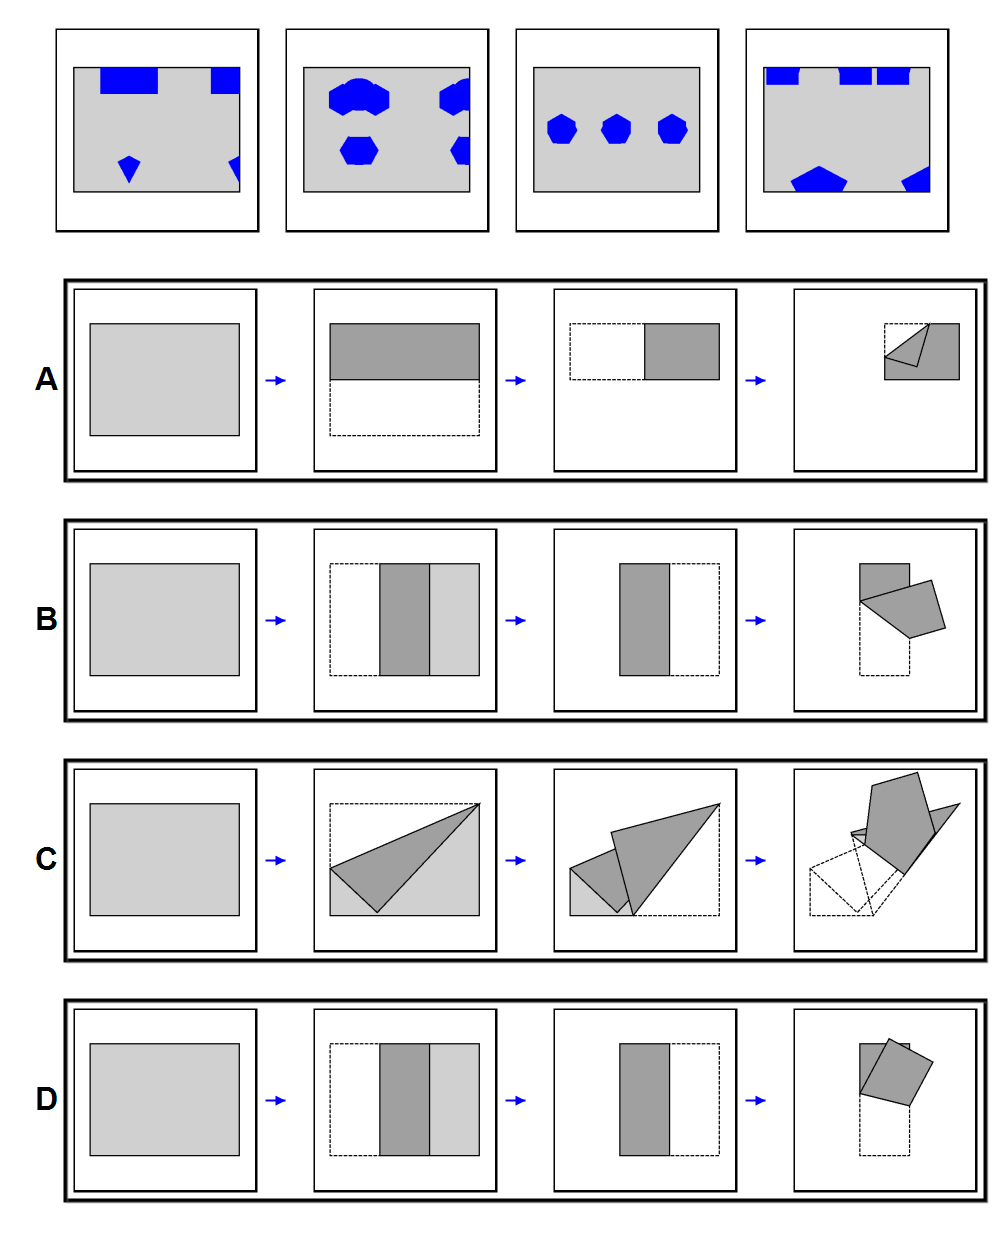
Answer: D